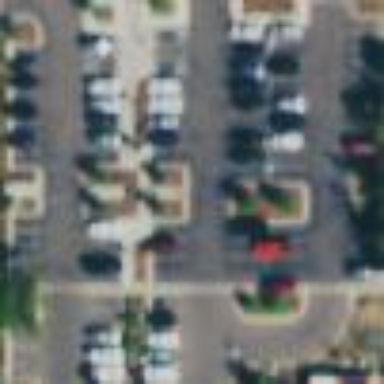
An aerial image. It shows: Parking area with surface.